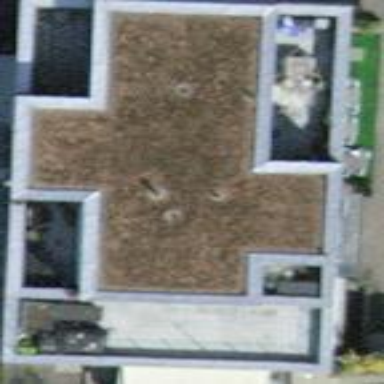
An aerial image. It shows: Restaurant building.